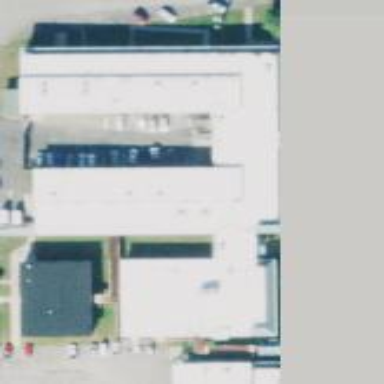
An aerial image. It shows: College building.